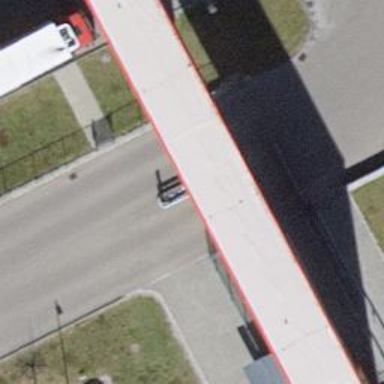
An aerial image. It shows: Lift gate barrier.